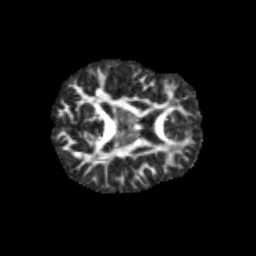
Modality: FA
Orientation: axial
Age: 13
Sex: female
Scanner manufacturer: siemens
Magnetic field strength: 3 T
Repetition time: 3.8 s
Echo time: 0.07 s